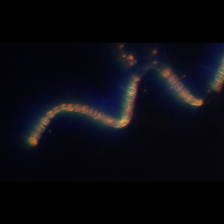
Taxon: Chaetoceros
Group: Diatoms